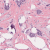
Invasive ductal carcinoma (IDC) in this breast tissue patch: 1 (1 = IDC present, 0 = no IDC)